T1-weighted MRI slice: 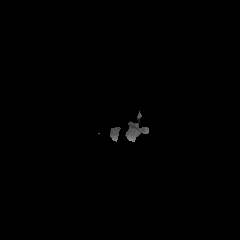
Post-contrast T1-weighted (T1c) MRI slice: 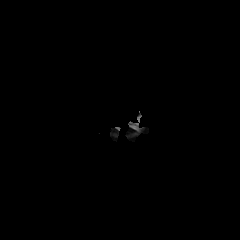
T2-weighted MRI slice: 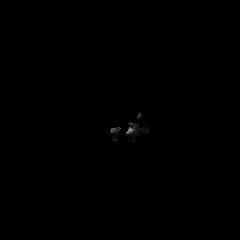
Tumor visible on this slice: no